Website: macys
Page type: customer-info-address
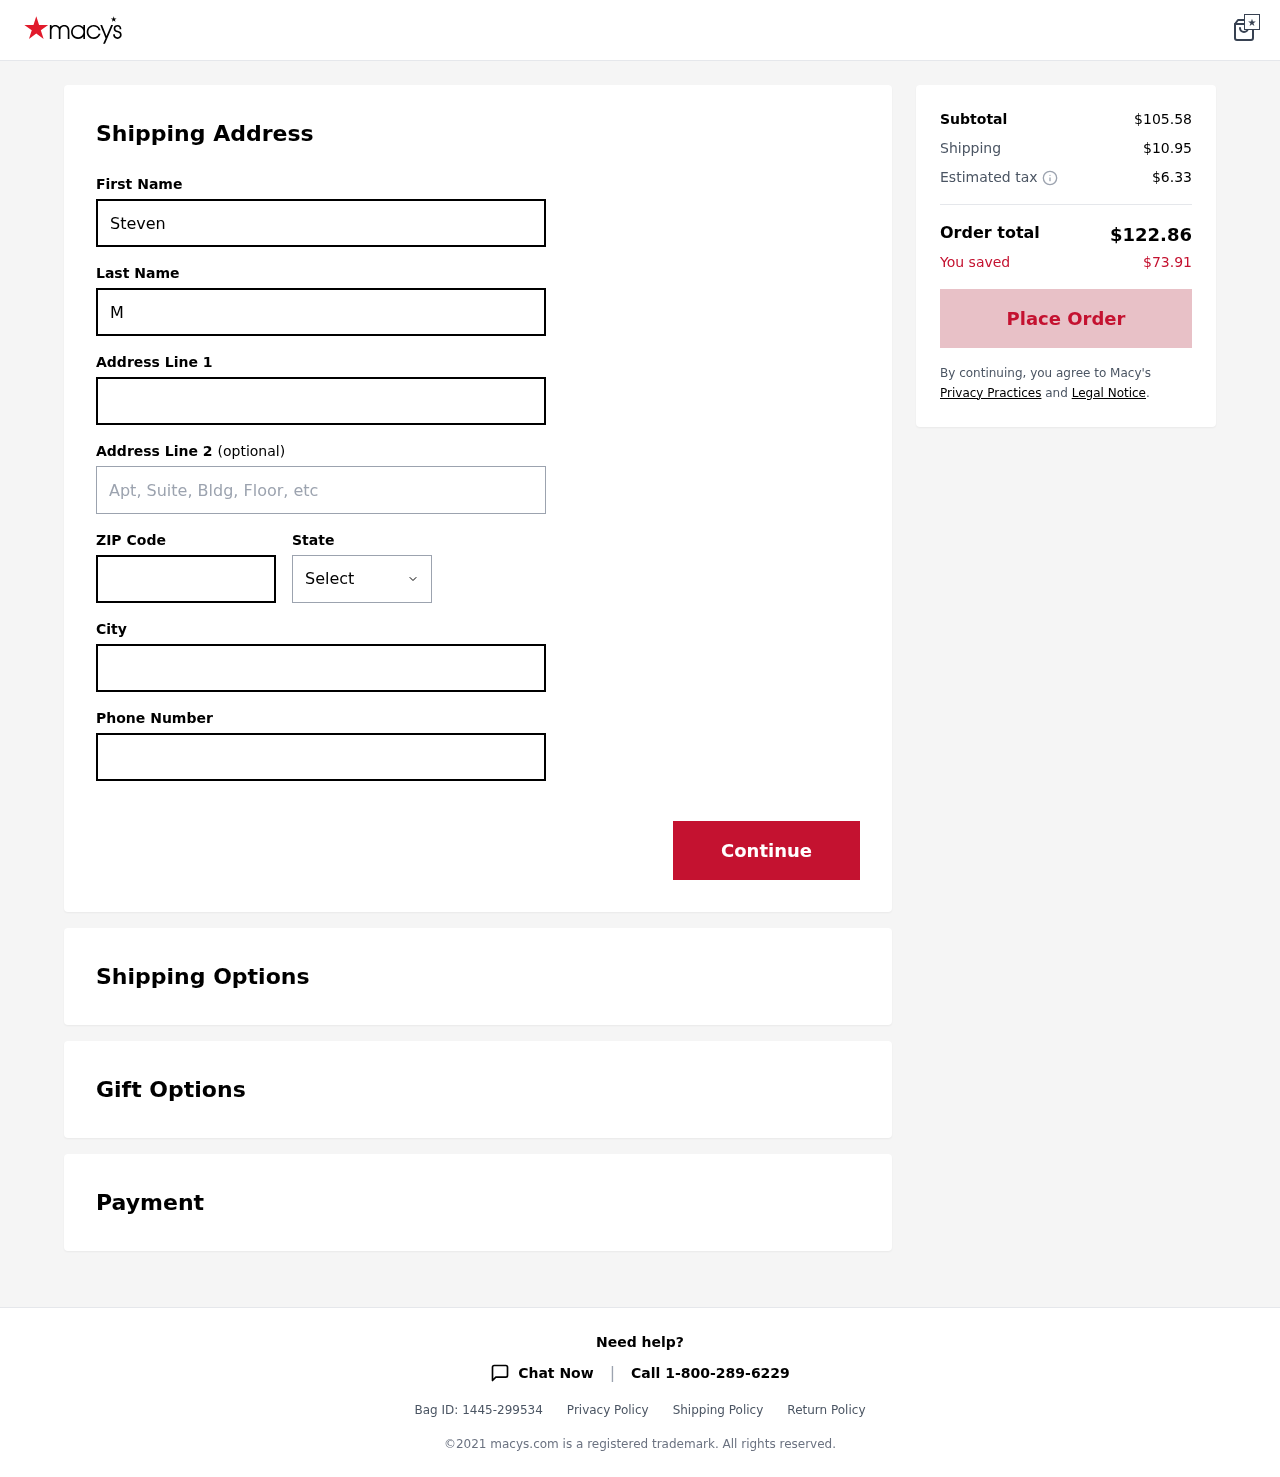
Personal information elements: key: PII_CITY
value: Mariafurt
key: PII_FIRSTNAME
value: Steven
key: PII_LASTNAME
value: Mccann
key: PII_PHONE
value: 3642705393
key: PII_POSTCODE
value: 14129
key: PII_STATE
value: Massachusetts
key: PII_STREET
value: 128 Hudson Squares Apt. 174
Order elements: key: ORDER_SUBTOTAL
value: $105.58
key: ORDER_SHIPPING_COST
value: $10.95
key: ORDER_TAX
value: $6.33
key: ORDER_TOTAL
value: $122.86
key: ORDER_SAVINGS
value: $73.91